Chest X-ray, AP view. Patient: 59 years old, sex F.
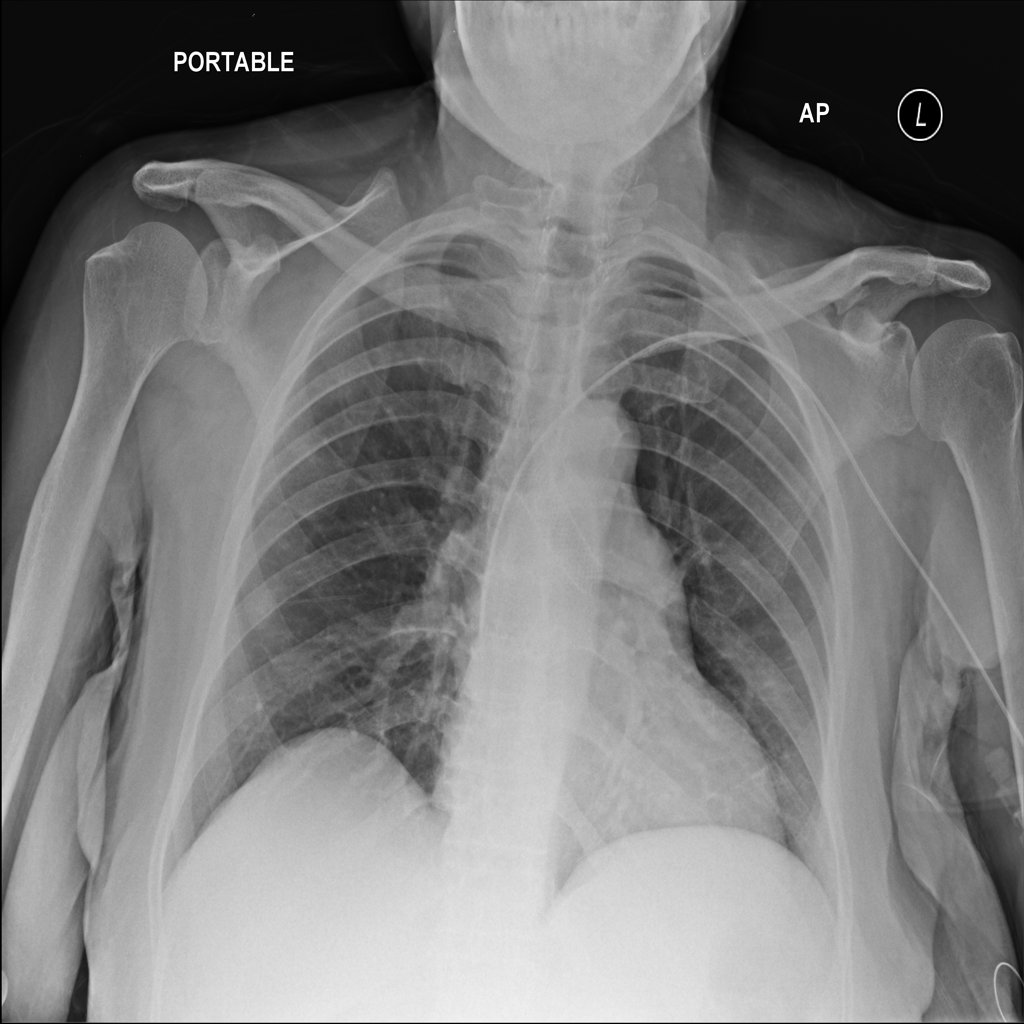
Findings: No Finding